Question: I have a problem with a Jquery Gallery.
In the template are user several font symbols for arrows (left/right), etc.
The gallery works ok, but I have problems with the symbols. they re not appearing. Could you please help me with this problem? Here below is the link: Many thanks!
<URL>

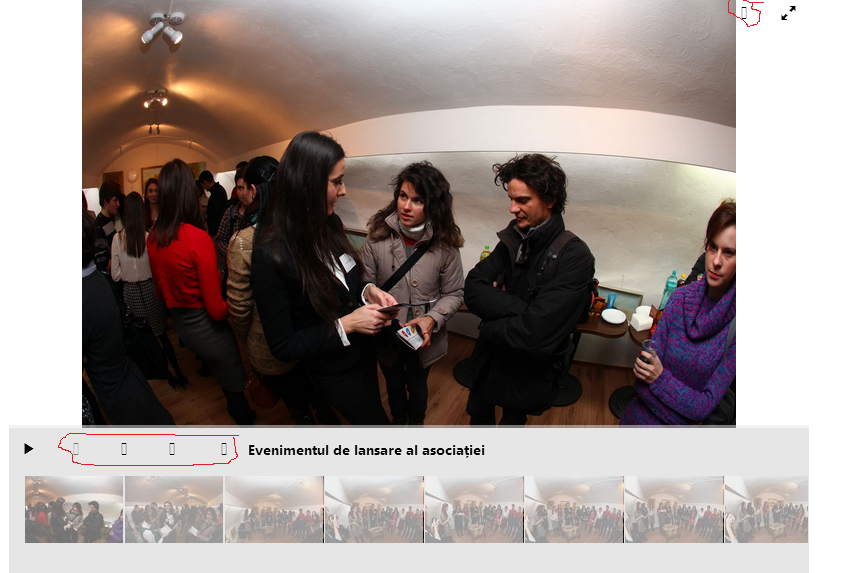
Answer: I've managed to solve the problem by using an IFrame. It is an very urgent site. I have to go live in a few hours. After the event I will try you version Jester.
Thanks a lot!
'''
<iframe frameborder="0" scrolling="no" width="800px" height="620px;" src="galerii.html">
<p>iframes are not supported by your browser.</p>
</iframe>
'''
I've tested it in Chrome, Firefox and IE and it's working.